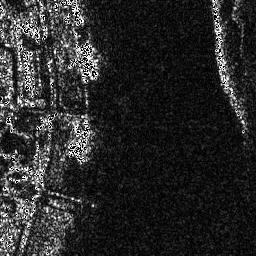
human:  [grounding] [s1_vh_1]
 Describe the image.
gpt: In the satellite image, there is  <ref>1 medium ship </ref> <box>[[30, 15, 38, 31, 0]]</box> located at top.